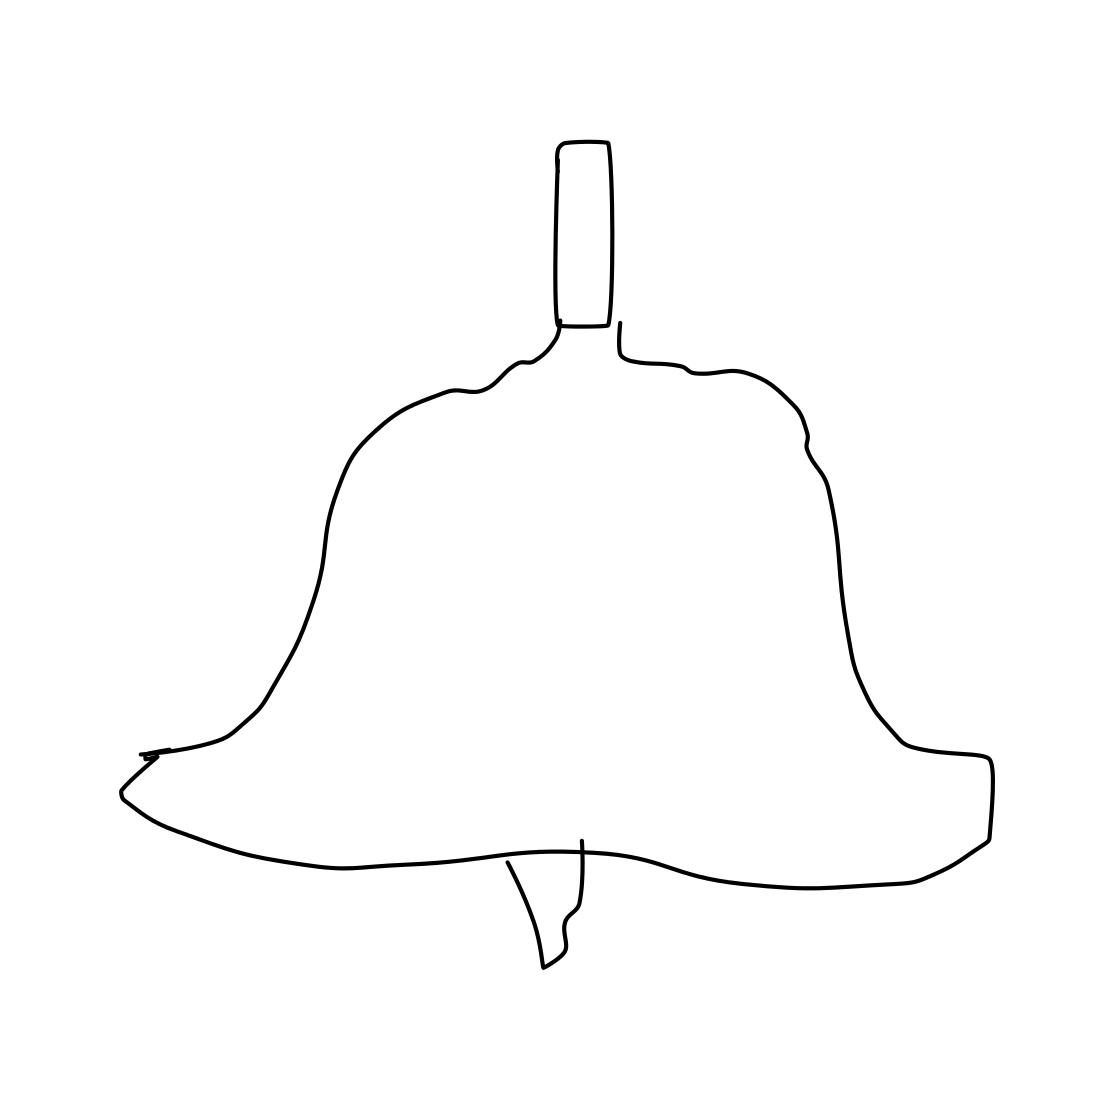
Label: bell